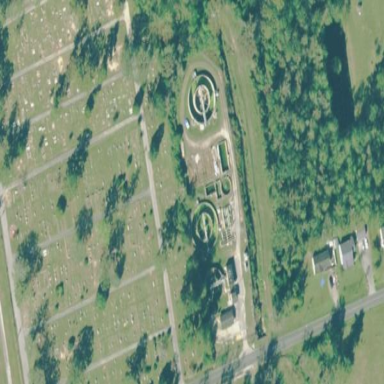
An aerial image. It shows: Cemetery.